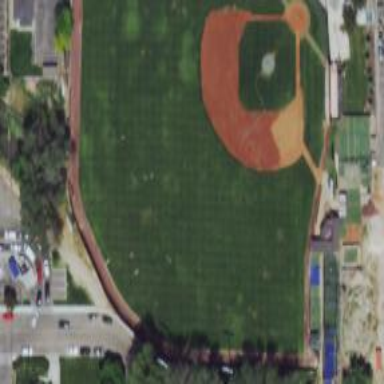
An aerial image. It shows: Baseball pitch for leisure land.